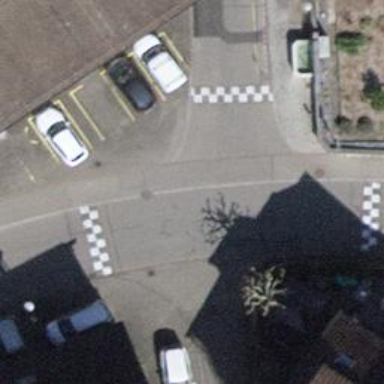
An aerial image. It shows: Table-style traffic calming feature.